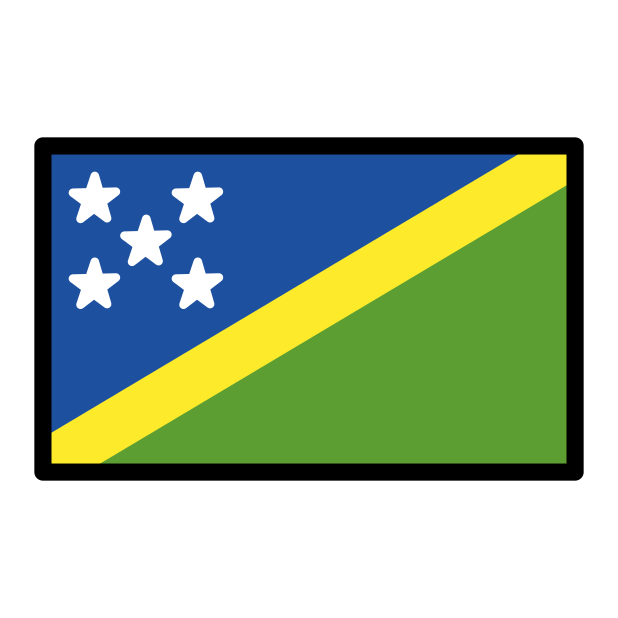
flag: Solomon Islands